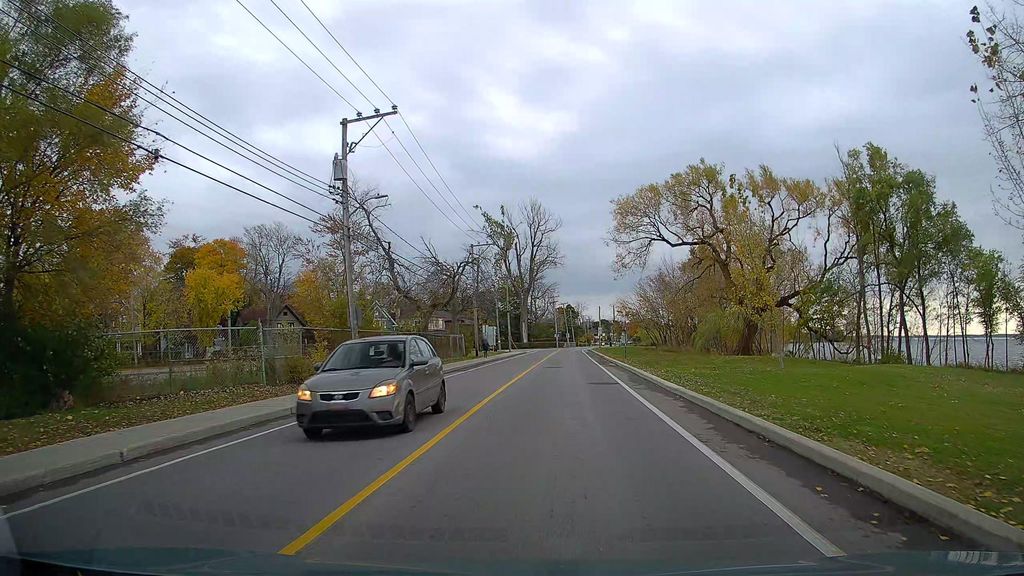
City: montreal